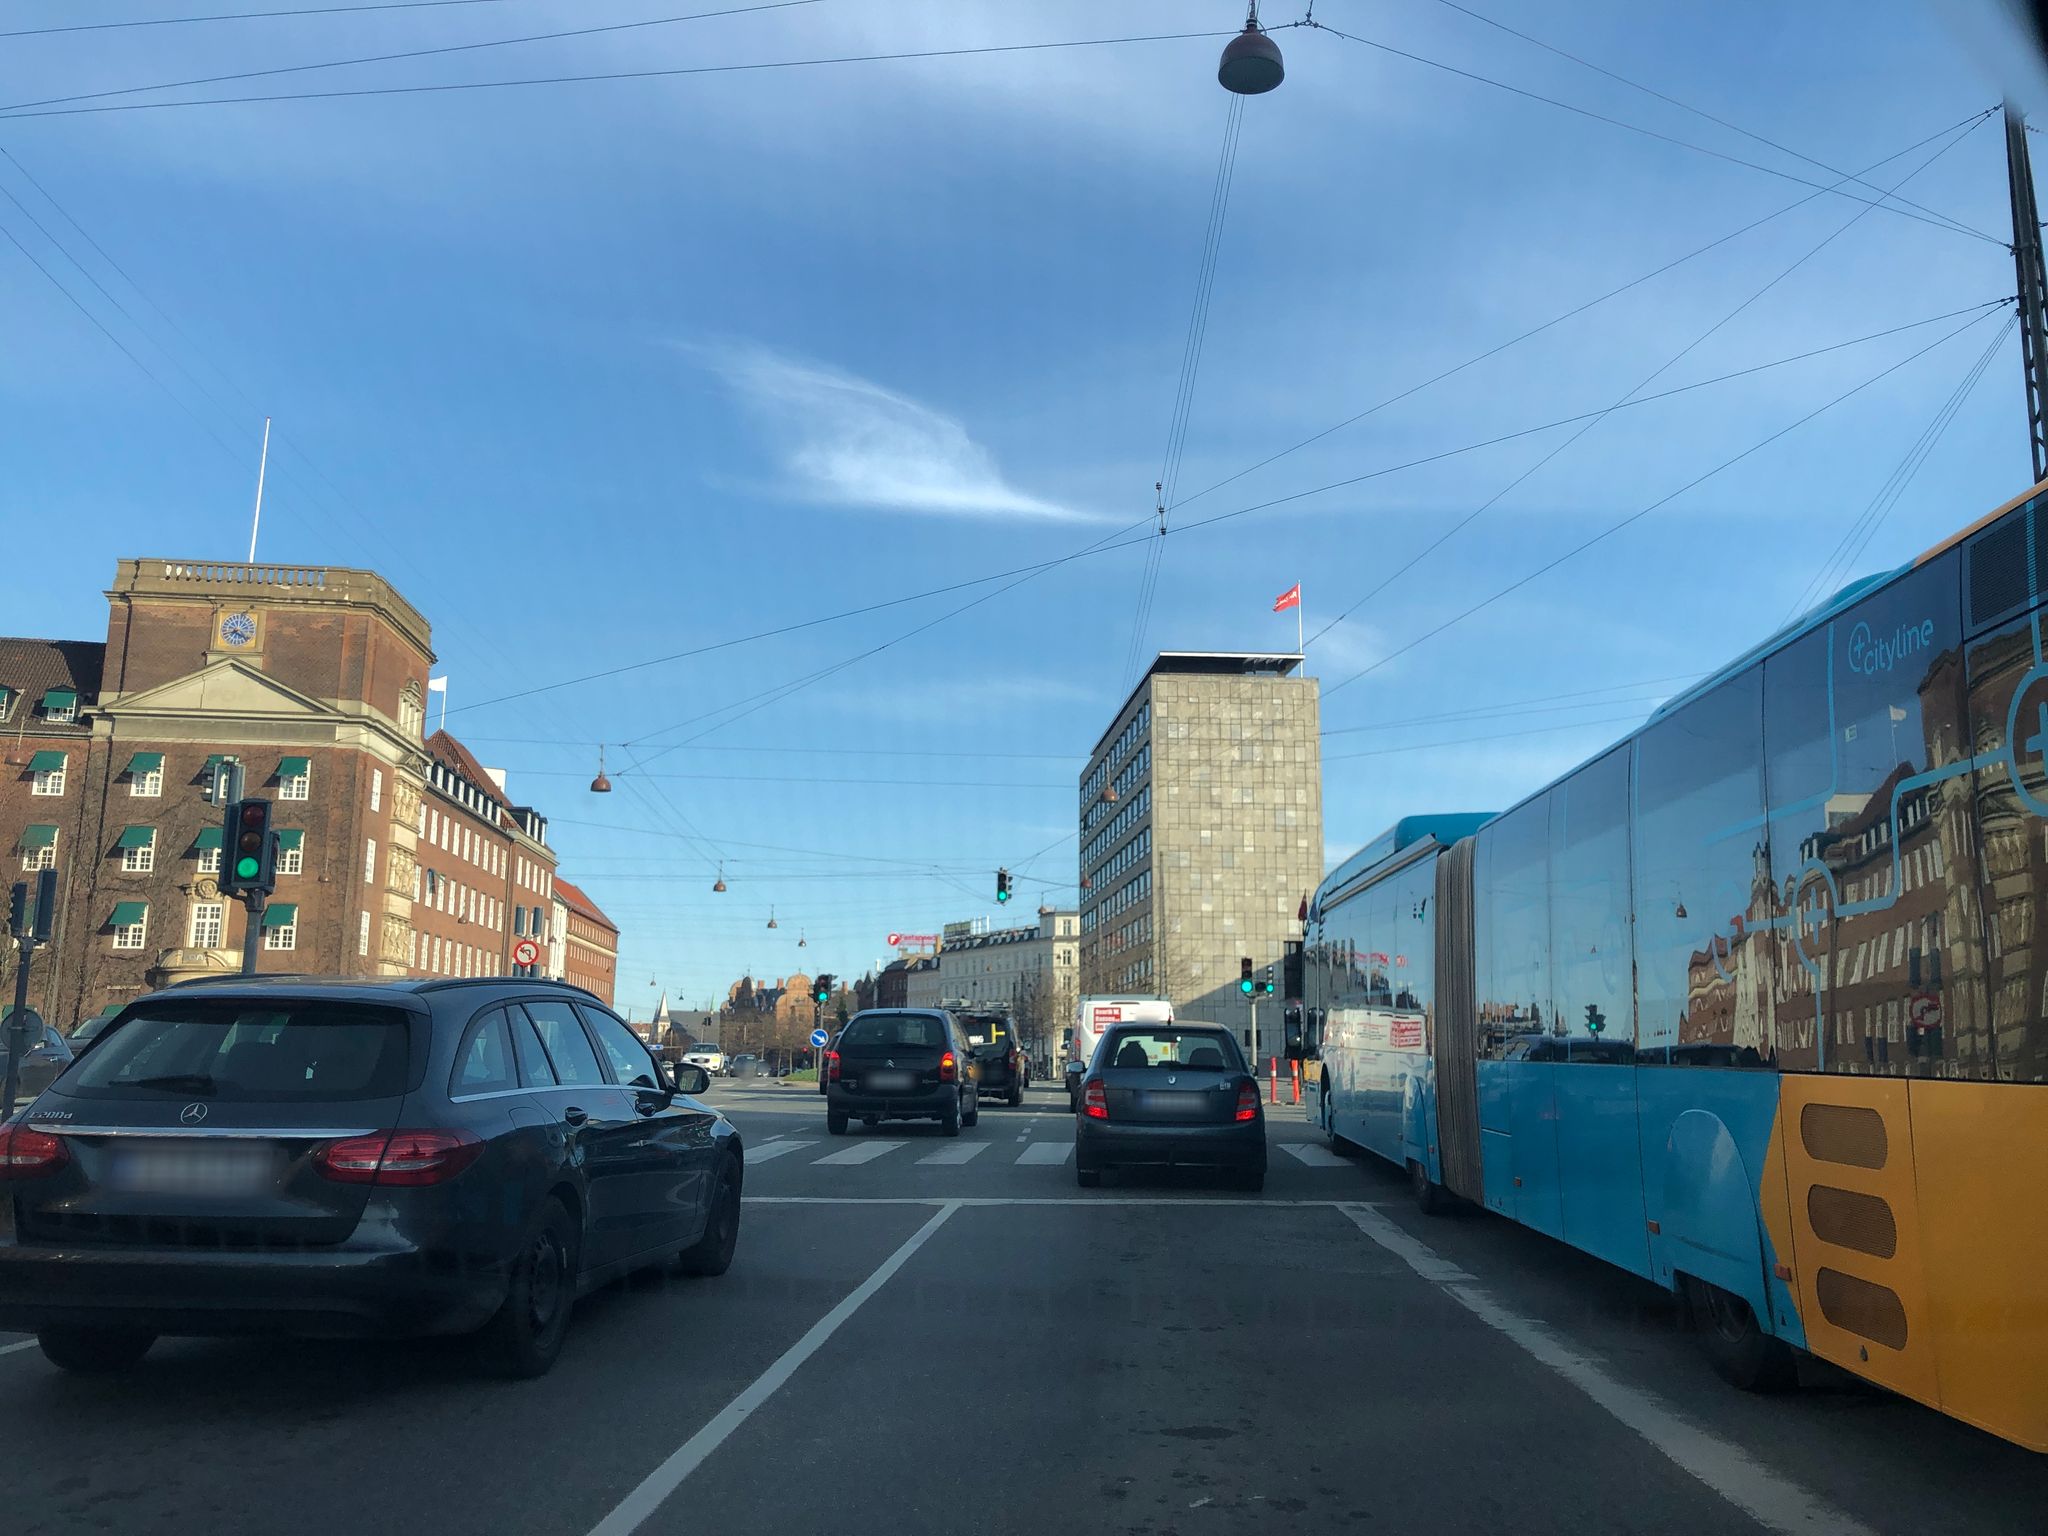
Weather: clear
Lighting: day
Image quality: good
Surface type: driving surface
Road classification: cycleway
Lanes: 3
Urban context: urban centre
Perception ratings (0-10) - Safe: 0.59, Lively: 5.93, Beautiful: 2.65, Boring: 3.41, Depressing: 7.05, Wealthy: 8.1